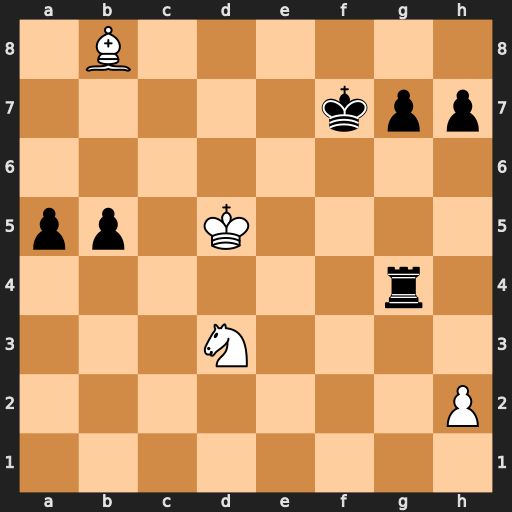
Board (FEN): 1B6/5kpp/8/pp1K4/6r1/3N4/7P/8
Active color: w
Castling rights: -
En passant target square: -
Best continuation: Ne5+ Kf6 Nxg4+